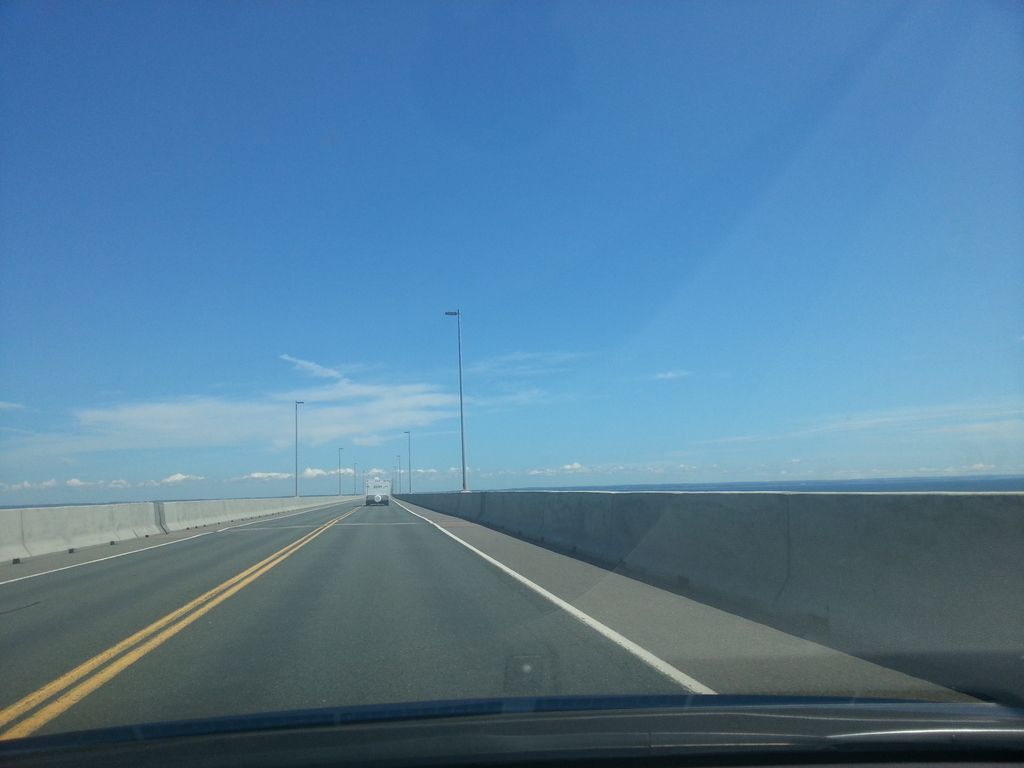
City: charlottetown